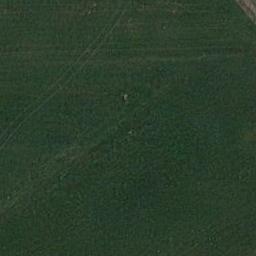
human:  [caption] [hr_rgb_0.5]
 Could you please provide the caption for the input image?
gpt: This meadow has dense grasses and some trails are also on the meadow .

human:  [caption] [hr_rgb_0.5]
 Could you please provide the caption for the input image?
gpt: The grass is flanked by lush woods .

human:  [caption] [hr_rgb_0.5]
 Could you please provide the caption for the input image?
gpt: The meadow is full of green grass .

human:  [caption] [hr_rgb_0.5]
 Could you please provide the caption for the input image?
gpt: The meadow is dense but uneven .

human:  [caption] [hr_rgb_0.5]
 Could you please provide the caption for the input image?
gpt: A green and smooth meadow with many green grass .